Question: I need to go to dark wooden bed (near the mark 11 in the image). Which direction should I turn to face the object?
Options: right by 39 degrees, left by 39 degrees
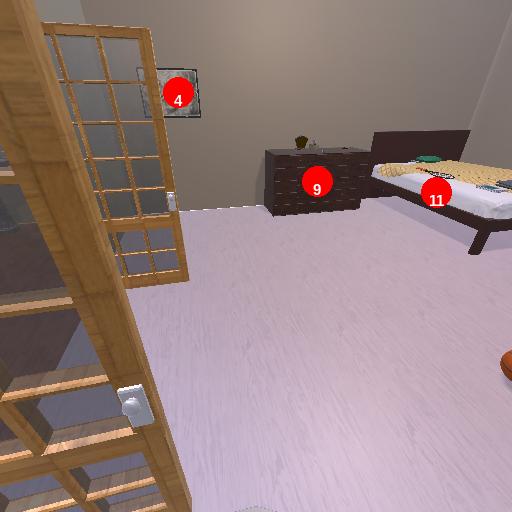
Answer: right by 39 degrees